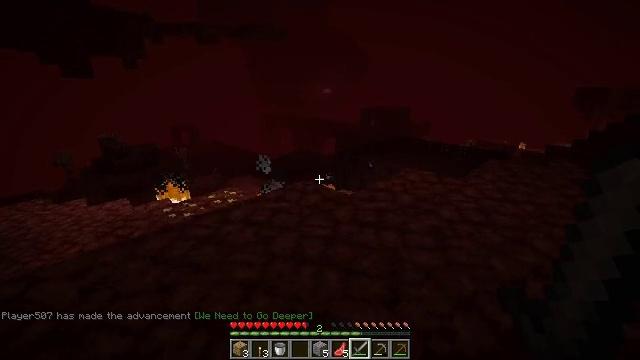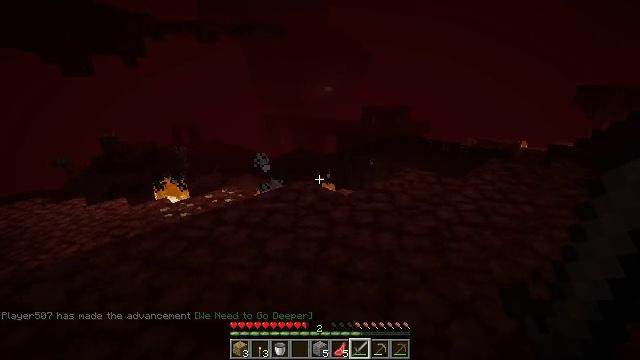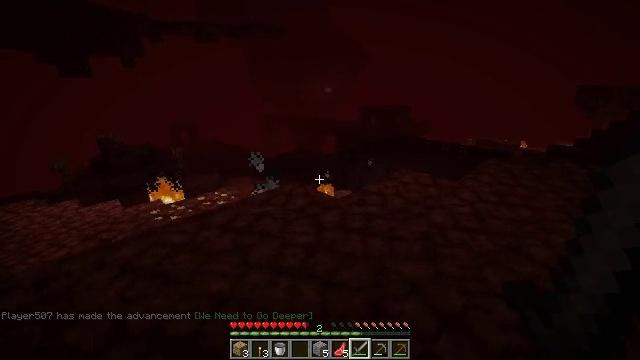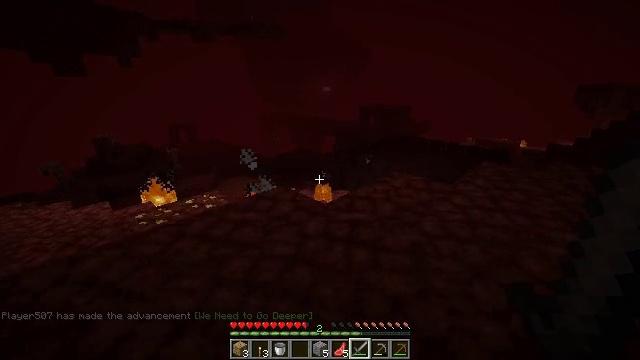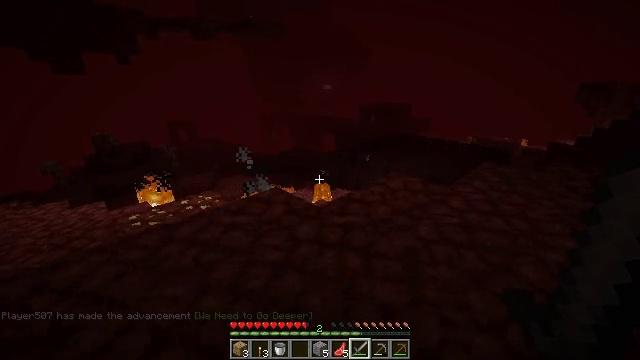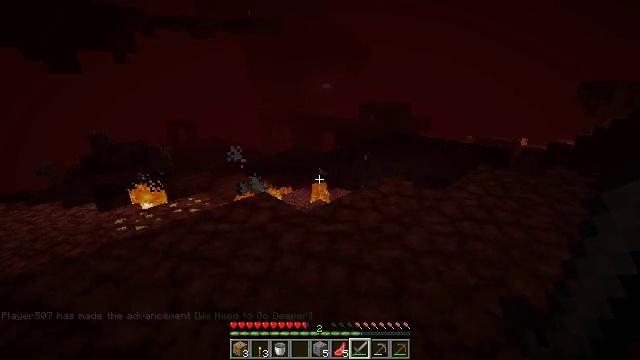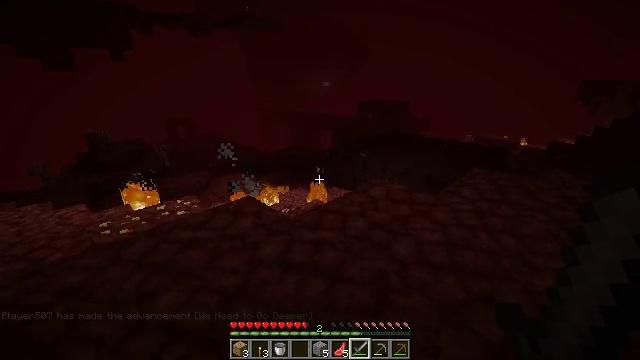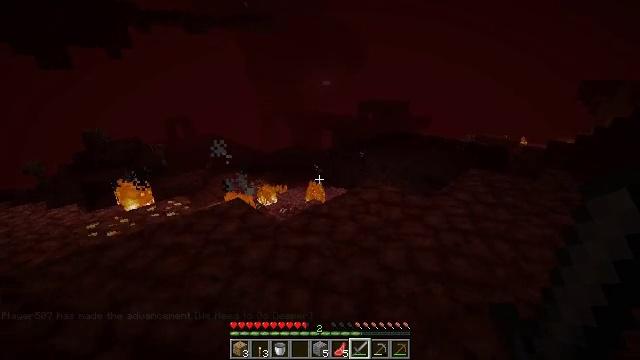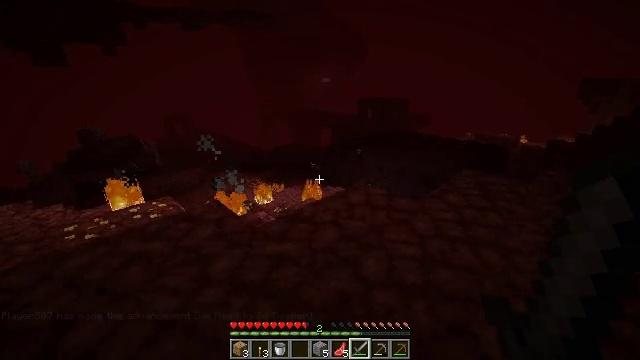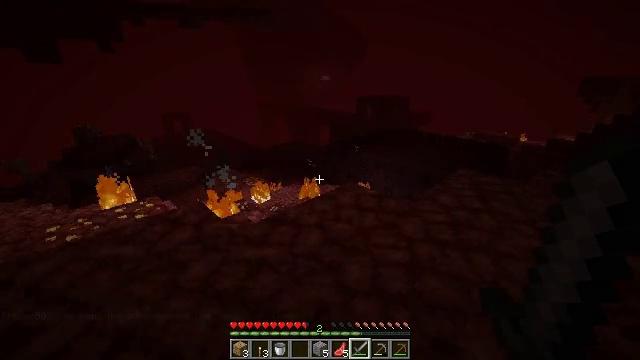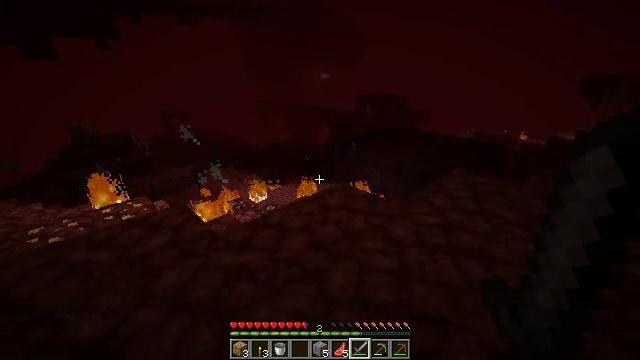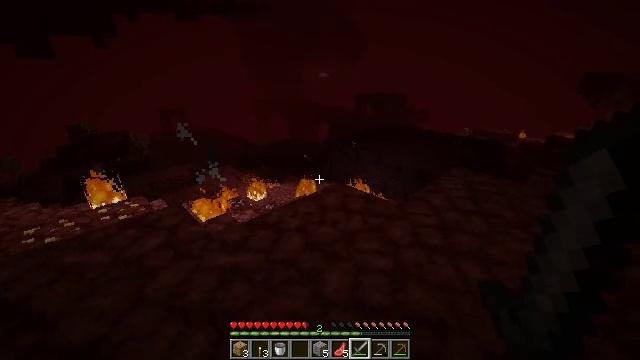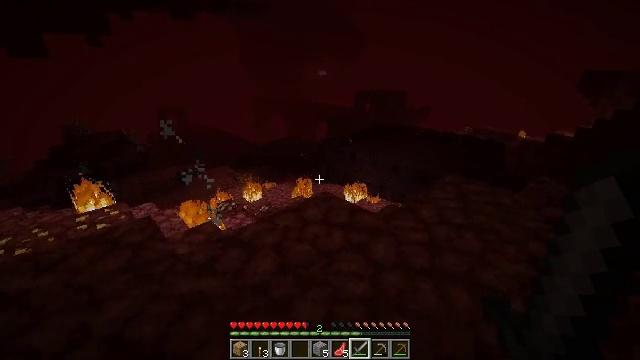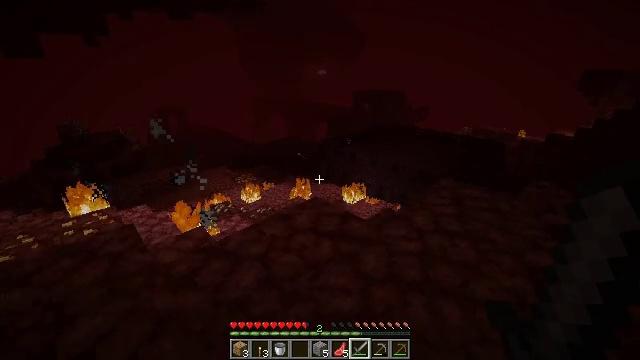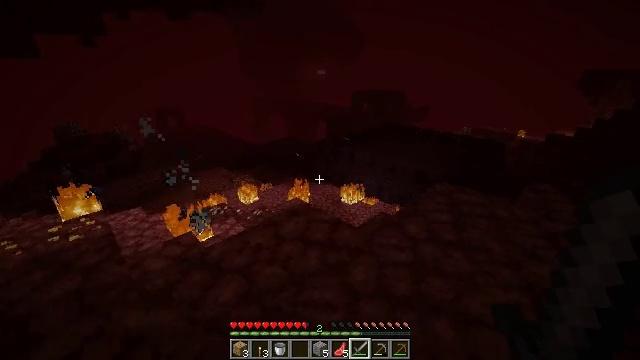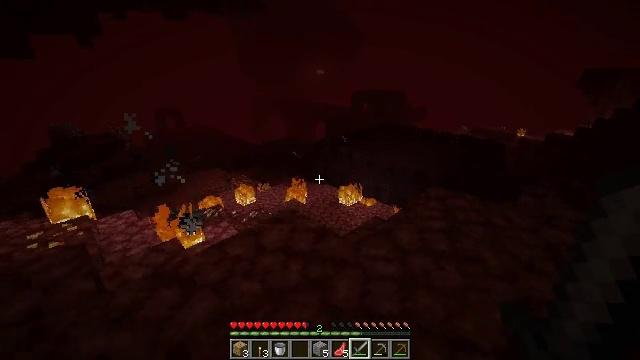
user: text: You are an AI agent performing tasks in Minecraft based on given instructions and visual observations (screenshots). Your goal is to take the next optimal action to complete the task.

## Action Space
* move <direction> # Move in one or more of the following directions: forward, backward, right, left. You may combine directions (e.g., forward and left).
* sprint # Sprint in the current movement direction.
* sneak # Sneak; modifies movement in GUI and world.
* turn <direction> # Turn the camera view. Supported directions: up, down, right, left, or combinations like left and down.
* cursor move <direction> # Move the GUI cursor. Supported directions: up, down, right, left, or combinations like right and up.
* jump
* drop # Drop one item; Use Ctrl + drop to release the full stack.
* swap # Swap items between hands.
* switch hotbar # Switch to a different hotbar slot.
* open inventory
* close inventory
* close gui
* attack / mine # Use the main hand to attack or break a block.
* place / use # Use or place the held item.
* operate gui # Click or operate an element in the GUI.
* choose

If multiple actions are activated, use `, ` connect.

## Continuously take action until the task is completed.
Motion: motion action
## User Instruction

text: Collect nether bricks for building.
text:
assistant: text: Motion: move forward and move right
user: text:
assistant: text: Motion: move forward and move right
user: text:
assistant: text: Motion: move forward and move right
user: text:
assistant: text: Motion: move forward and move right
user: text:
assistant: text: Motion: move forward and move right
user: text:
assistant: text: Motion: move forward and move right
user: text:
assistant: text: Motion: move forward and move right
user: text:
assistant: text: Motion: move forward and move right
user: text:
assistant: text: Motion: move forward and move right
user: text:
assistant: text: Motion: move forward and move right
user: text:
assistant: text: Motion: move forward and move right
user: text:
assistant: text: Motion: move forward and move right
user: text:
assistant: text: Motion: move forward and move right
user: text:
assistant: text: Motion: move forward and move right
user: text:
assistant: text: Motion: move forward and move right
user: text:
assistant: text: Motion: move forward
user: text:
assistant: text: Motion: no_op
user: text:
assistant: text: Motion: no_op
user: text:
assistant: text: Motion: no_op
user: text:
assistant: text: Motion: no_op
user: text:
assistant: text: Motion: no_op
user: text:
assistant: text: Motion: no_op
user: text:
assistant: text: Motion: no_op
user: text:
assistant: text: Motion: no_op
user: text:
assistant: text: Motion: no_op
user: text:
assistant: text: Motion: no_op
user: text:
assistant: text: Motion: no_op
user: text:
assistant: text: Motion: turn right
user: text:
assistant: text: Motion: turn right
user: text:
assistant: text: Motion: turn right